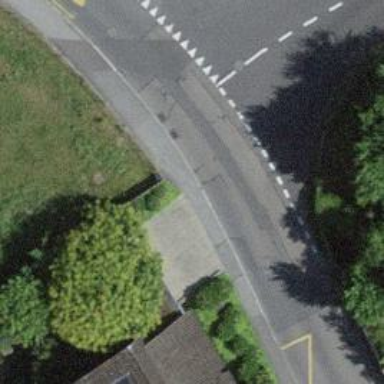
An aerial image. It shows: Sidewalk.